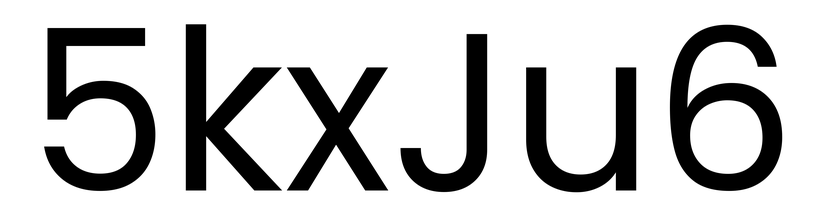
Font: Poppins-Regular